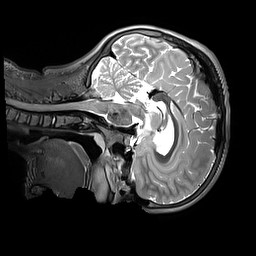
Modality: T2w
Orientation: sagittal
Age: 13
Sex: female
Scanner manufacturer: siemens
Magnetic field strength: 3 T
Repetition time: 3.2 s
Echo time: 0.408 s